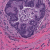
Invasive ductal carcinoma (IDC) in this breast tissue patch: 1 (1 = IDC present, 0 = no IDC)